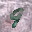
Label: 9